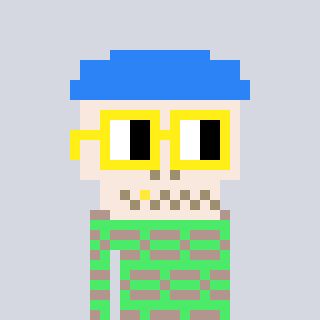
a pixel art character with square yellow glasses, a skeleton-hat-shaped head and a teal-colored body on a cool background